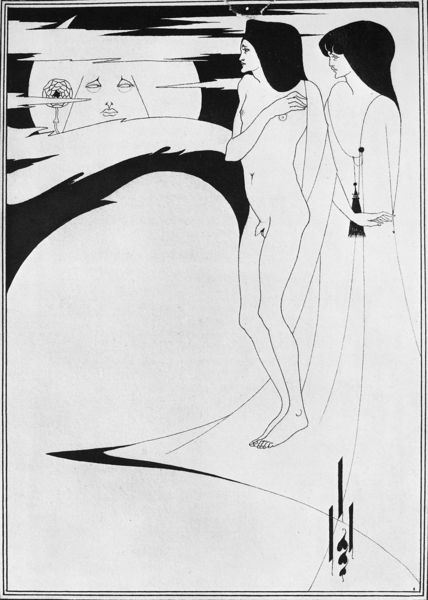
Titel: Salome, Die Frau im Mond
Künstler: Aubrey Beardsley
Institution: Massachuttes, Grenville L. Winthrop Bequest, Fogg Art Museum, Harvard University
Schlagwörter: nackt, weiß, menschen, schwarz, zeichnung, augen, gesicht, salome, sonne, haare, welle, fläche, jugendstil, kordel, adam, eva, mond